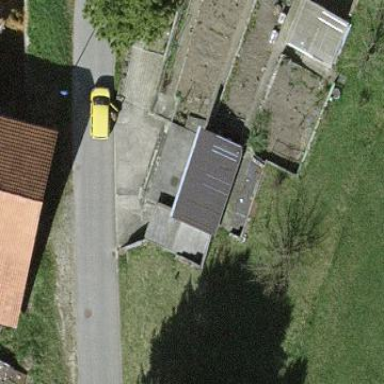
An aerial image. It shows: Shed.